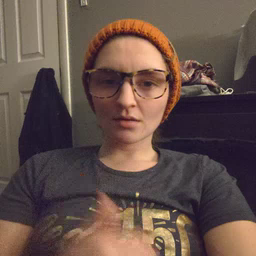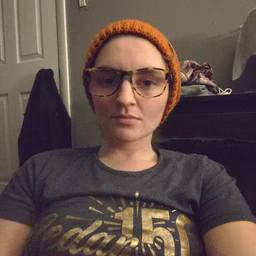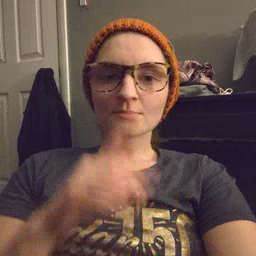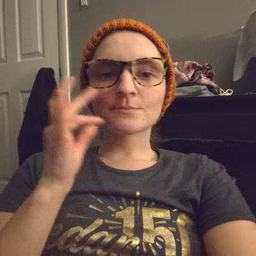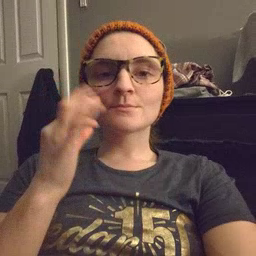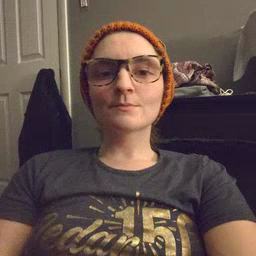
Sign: cat